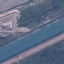
Land use / land cover: River